Interaction volume radius: 5 \u00c5
Interaction volume height: 45 \u00c5
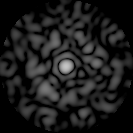
Disorder parameter: 0.8178